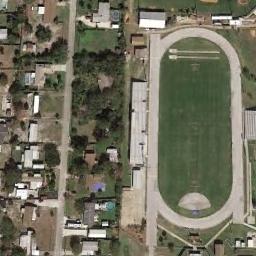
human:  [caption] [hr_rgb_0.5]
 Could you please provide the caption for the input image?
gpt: There are many buildings next to the ground track field .

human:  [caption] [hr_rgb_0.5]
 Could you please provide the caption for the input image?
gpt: The oval ground track is red .

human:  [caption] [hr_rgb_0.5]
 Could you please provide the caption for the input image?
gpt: A track and field is built in the middle of a residential area, Surrounded by a lot of vegetation .

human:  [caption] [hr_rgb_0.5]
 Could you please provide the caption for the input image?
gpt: The ground track field is surrounded by some trees and houses arranged neatly .

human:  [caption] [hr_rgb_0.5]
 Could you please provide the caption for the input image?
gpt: There are some trees beside the ground track field with a white track .